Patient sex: F
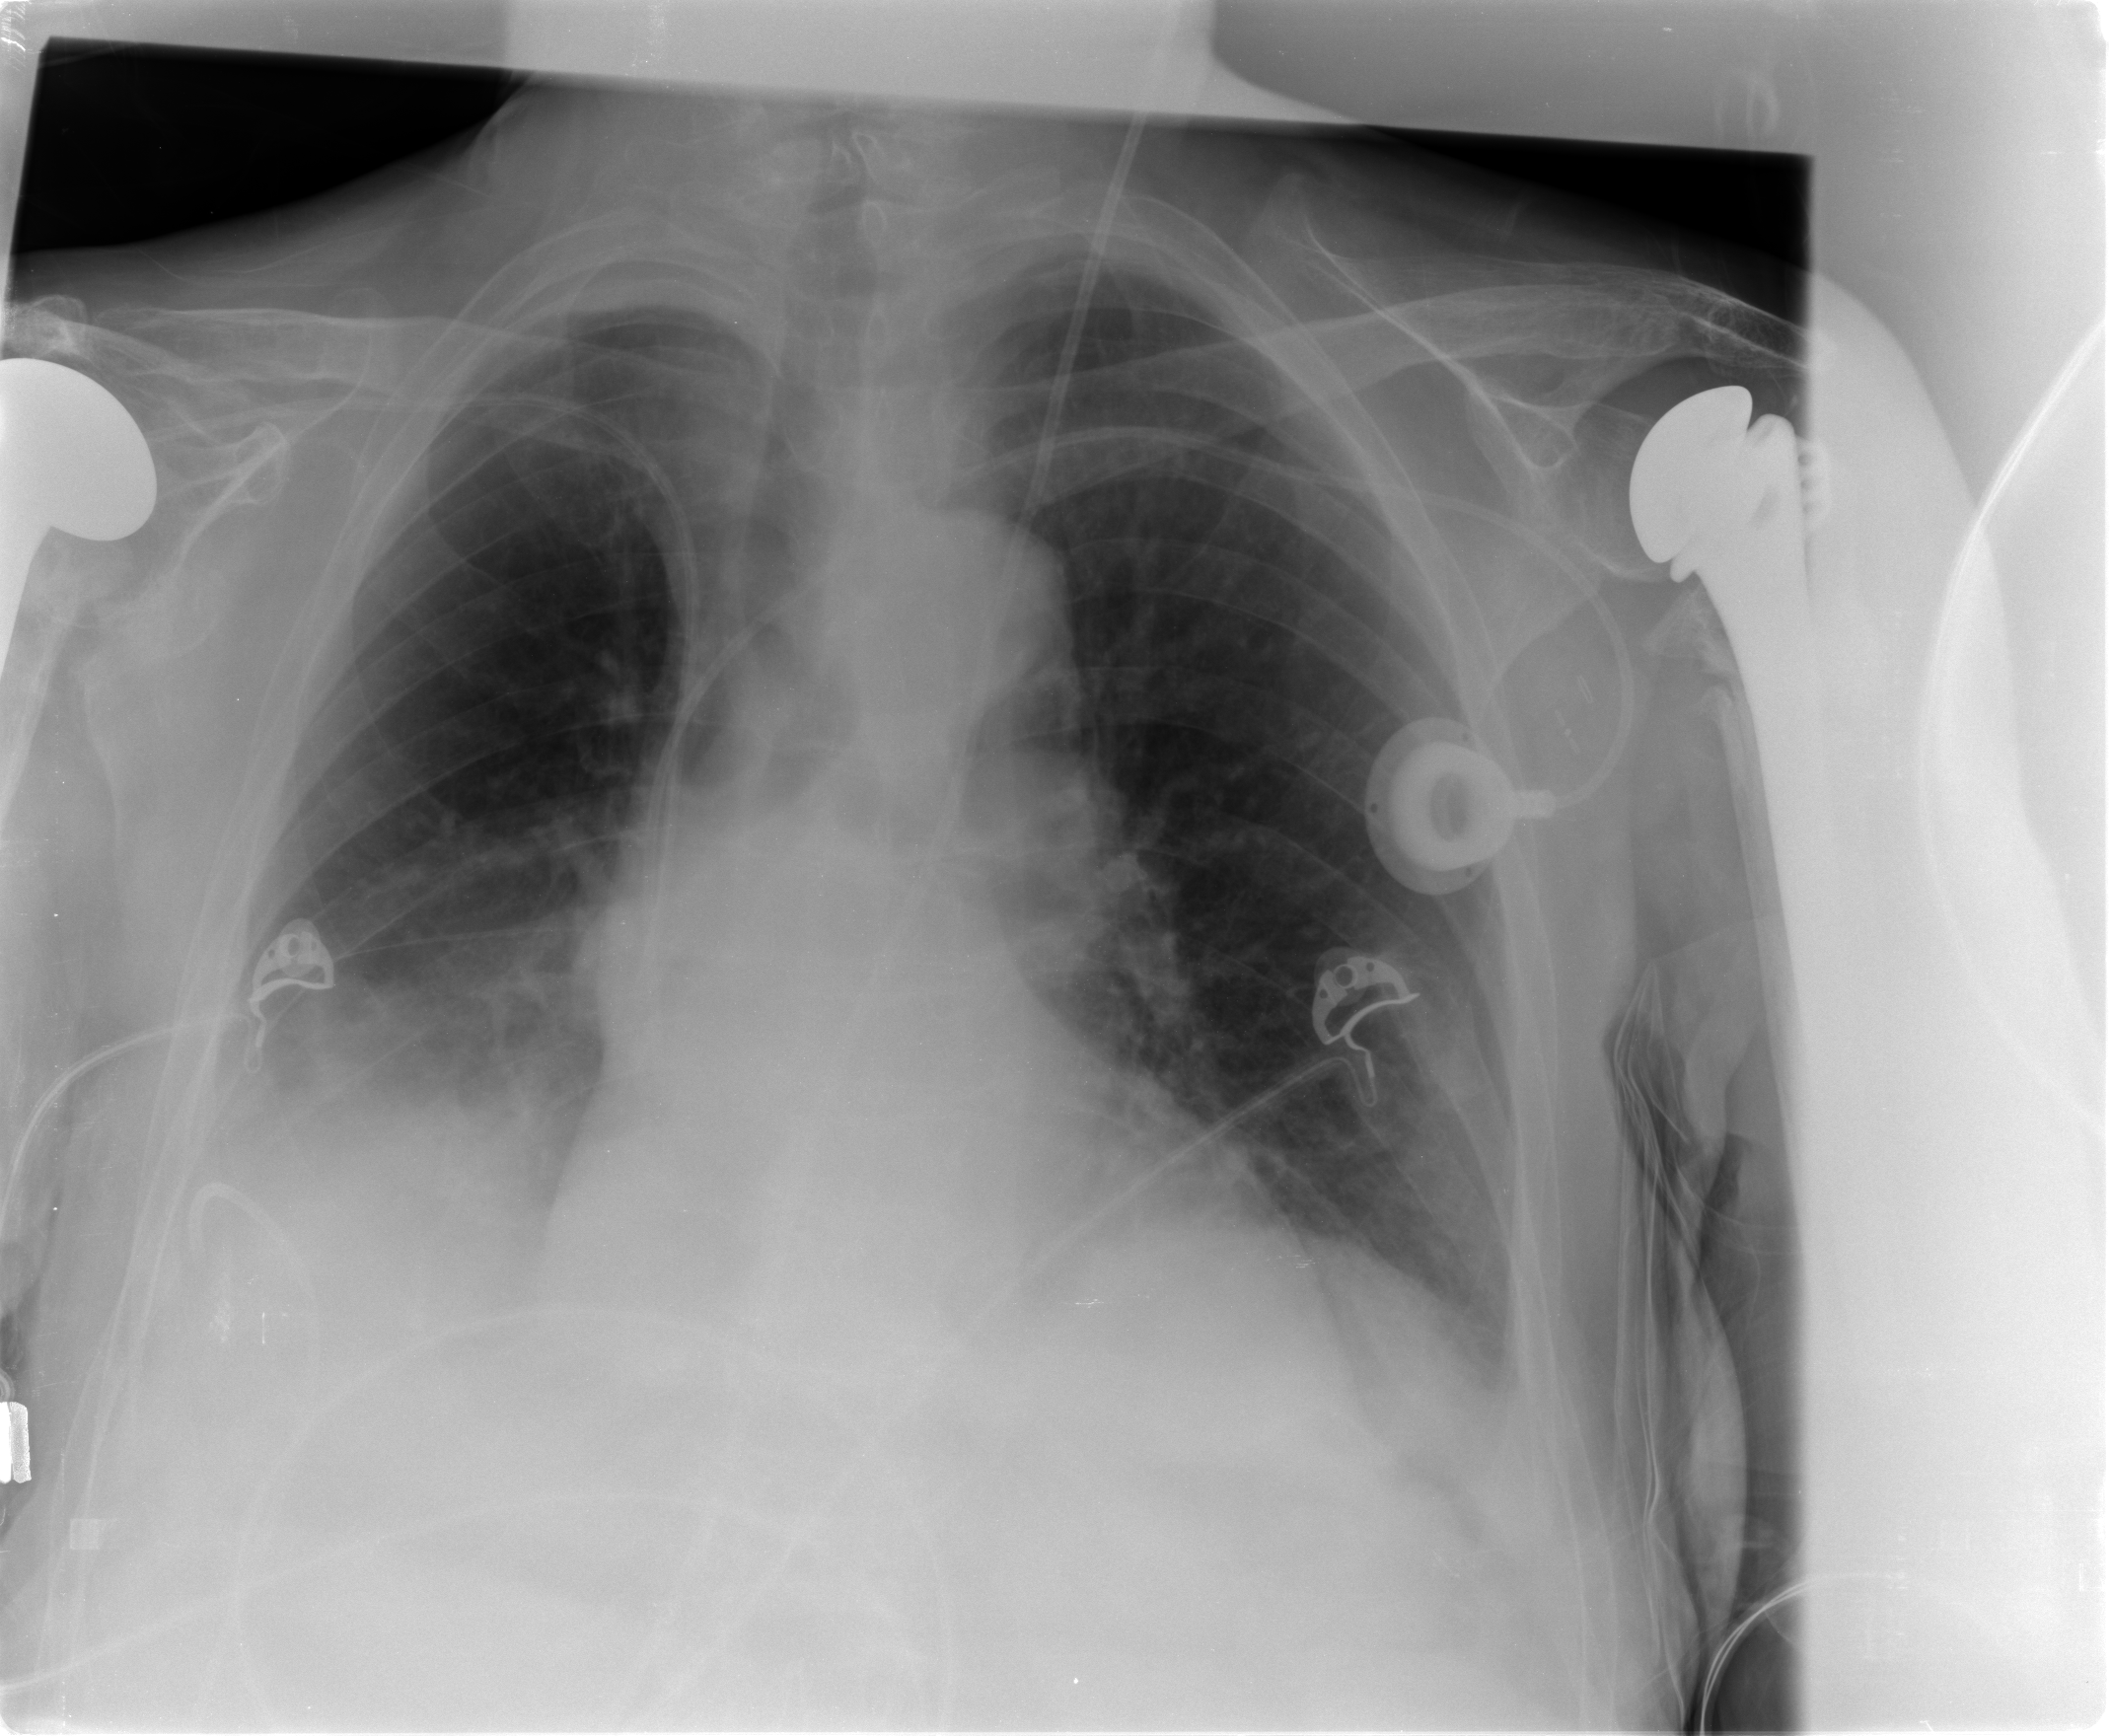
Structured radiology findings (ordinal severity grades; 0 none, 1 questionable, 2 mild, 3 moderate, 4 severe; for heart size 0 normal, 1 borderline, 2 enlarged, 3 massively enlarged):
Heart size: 0
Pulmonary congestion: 0
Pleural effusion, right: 2
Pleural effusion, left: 1
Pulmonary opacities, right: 1
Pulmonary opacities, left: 0
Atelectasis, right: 2
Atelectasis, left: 0